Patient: sex F, age 57
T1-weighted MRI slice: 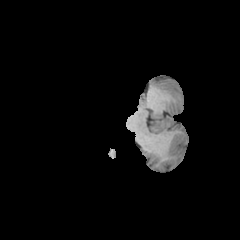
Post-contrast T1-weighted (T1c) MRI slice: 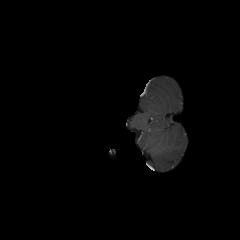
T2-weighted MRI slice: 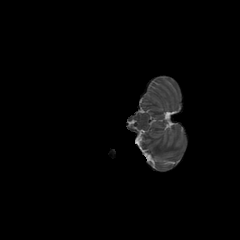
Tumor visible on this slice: no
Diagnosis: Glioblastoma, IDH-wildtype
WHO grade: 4